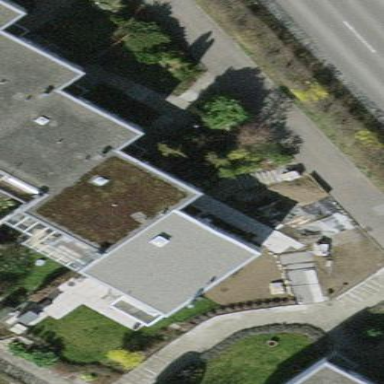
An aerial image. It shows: Terrace building.